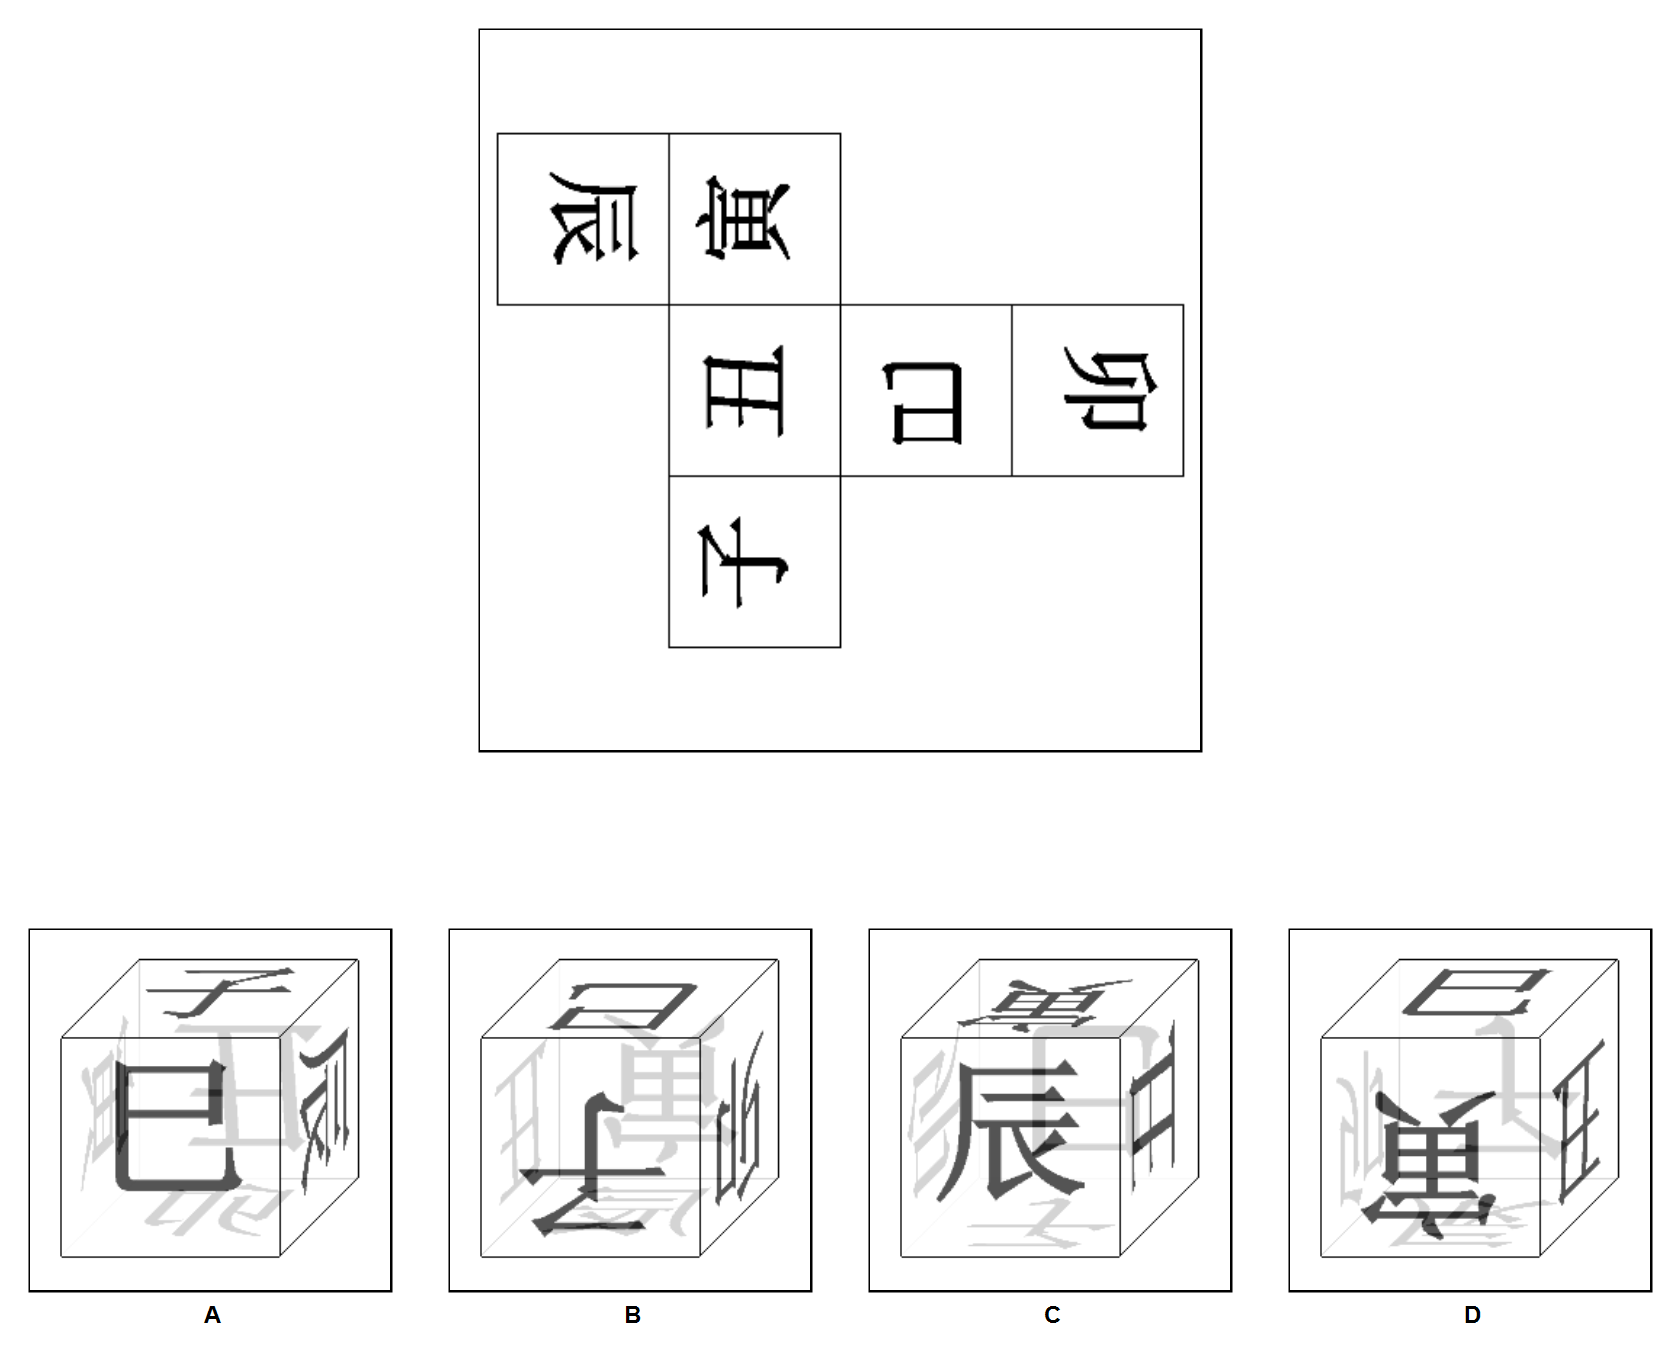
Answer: A